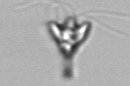
Label: Pyramimonas_longicauda